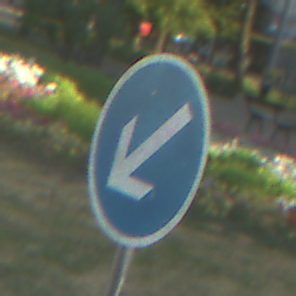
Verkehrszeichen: VorgeschriebeneVorbeifahrtLinks
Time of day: SunriseSunset
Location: Outdoor (Suburban)
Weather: PartlyCloudy
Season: NotSpecified
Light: Natural